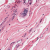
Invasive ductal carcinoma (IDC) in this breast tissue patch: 0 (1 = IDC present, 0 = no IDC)